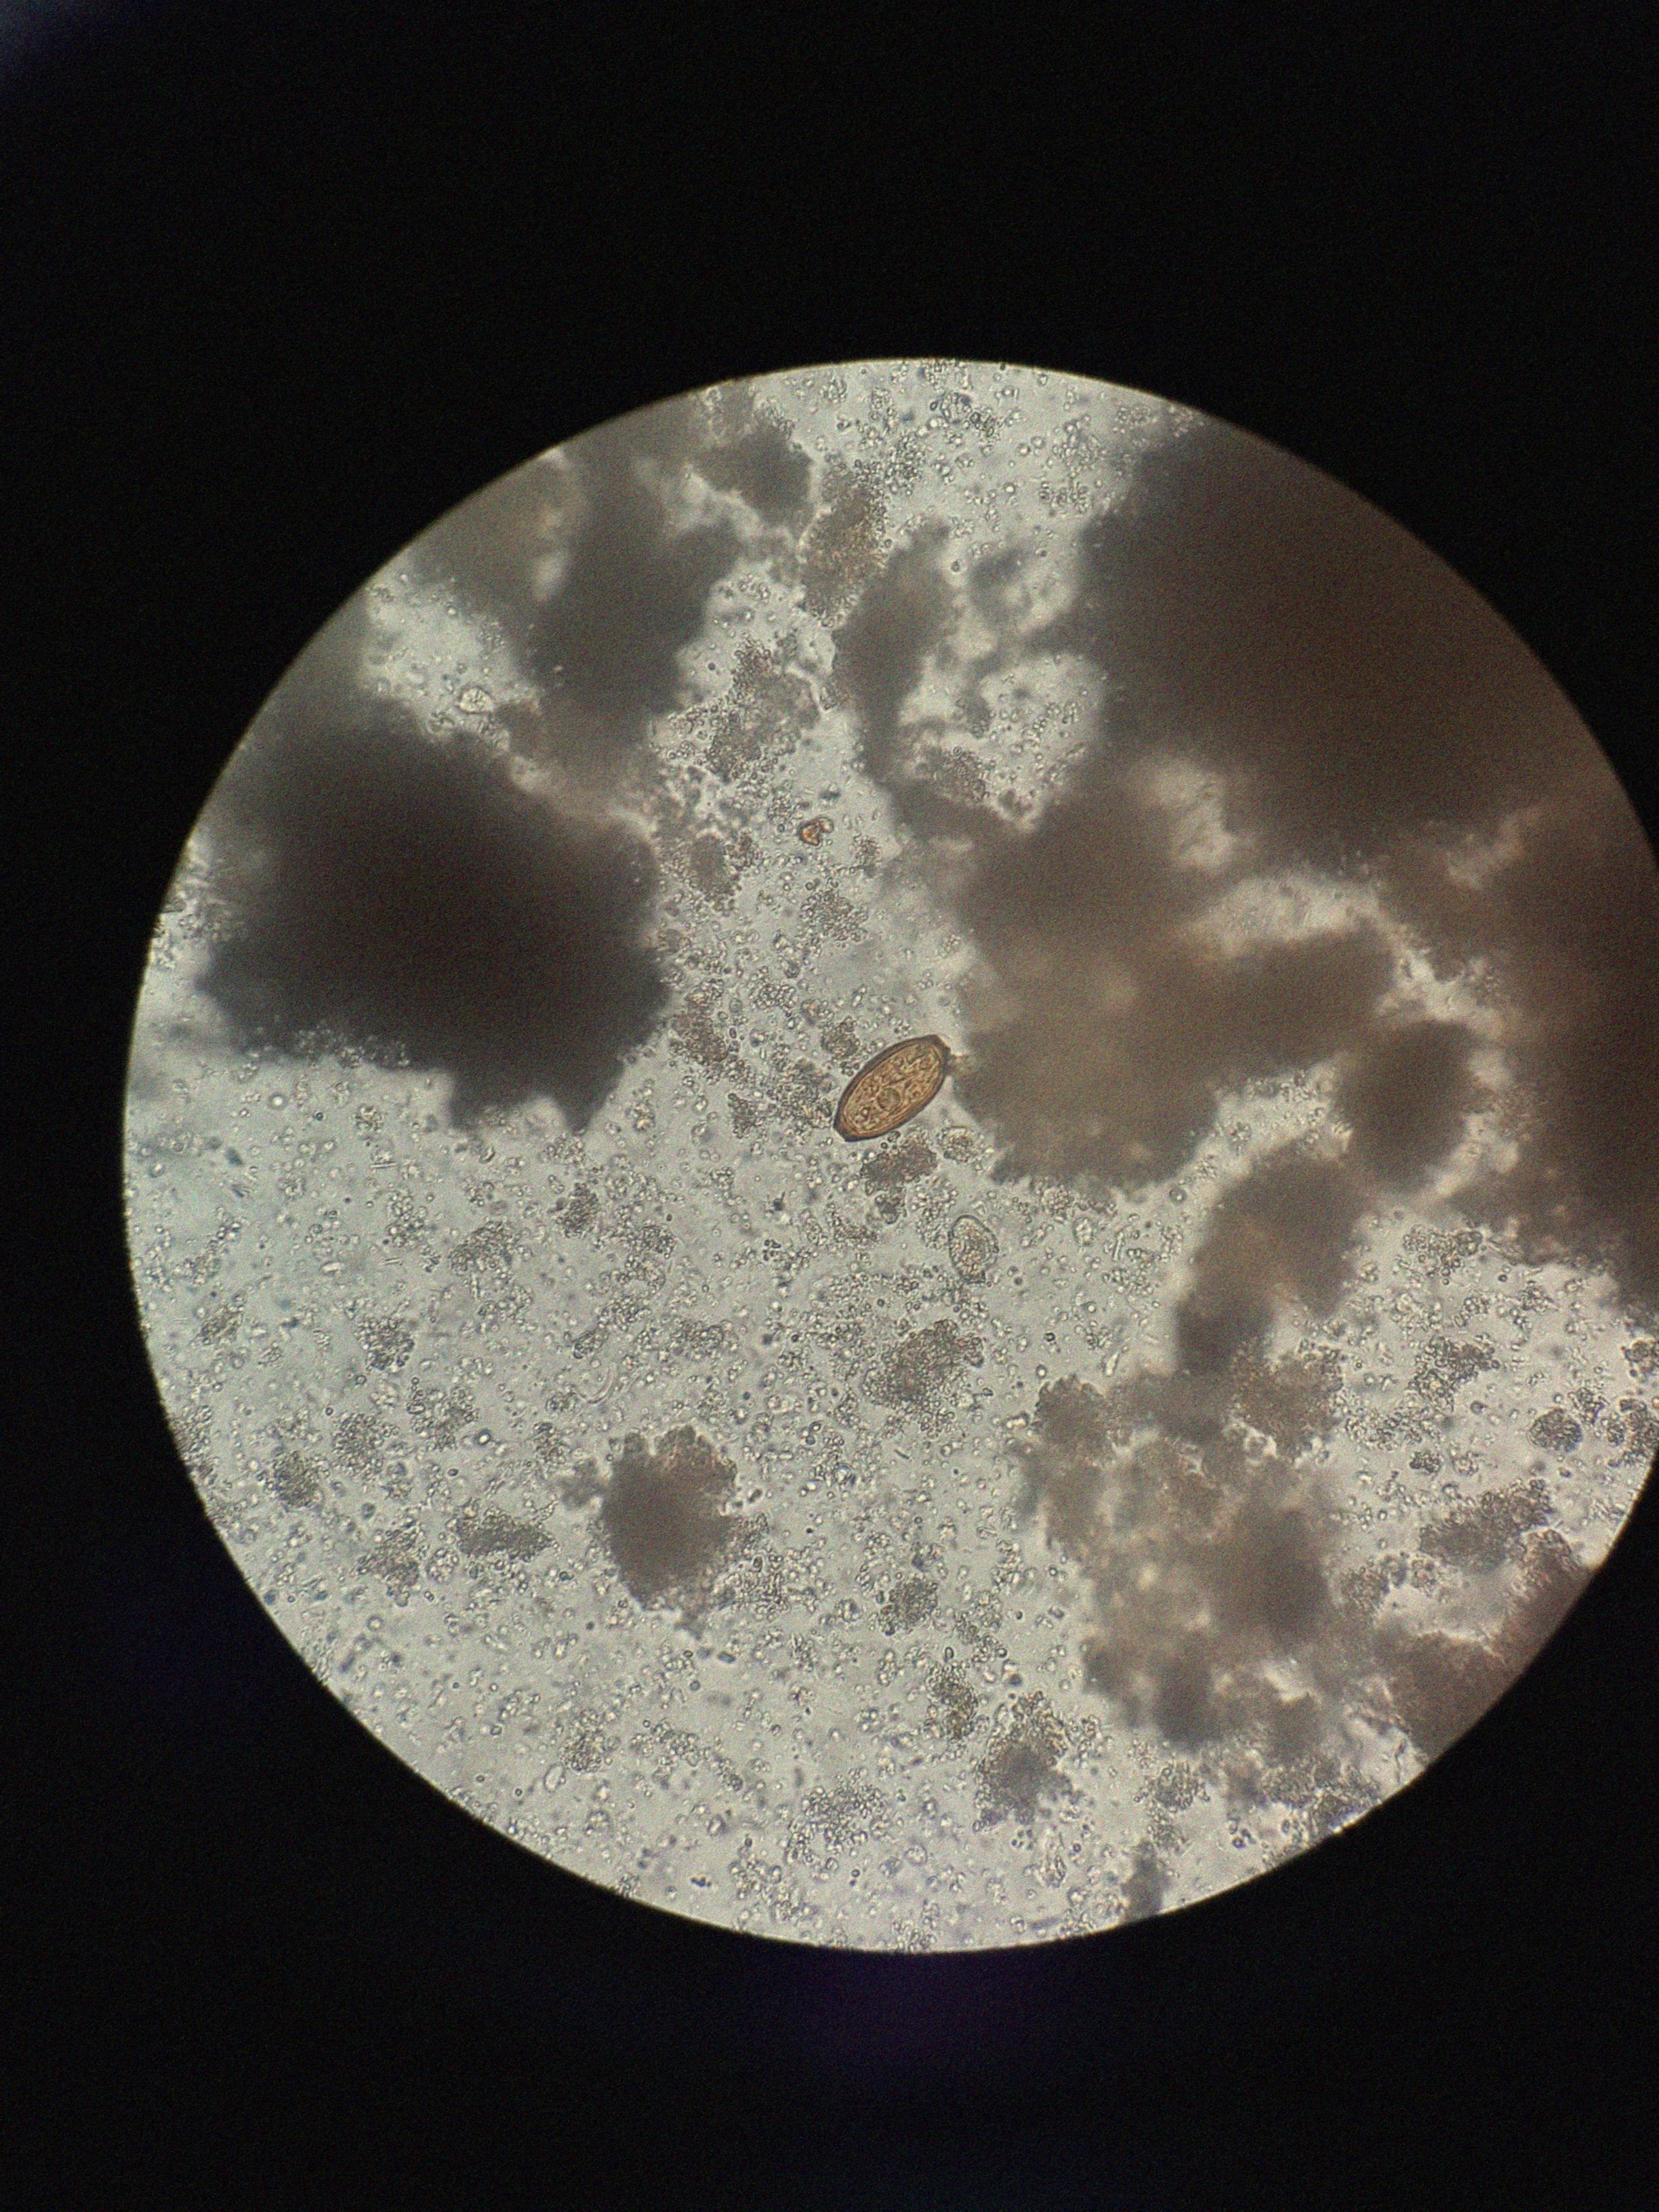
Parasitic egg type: Trichuris trichiura